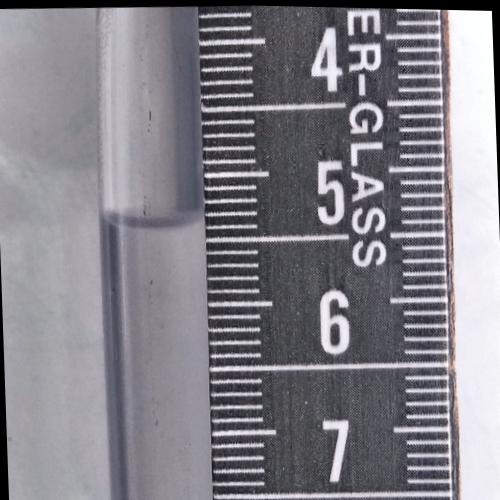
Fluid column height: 5.3 cm